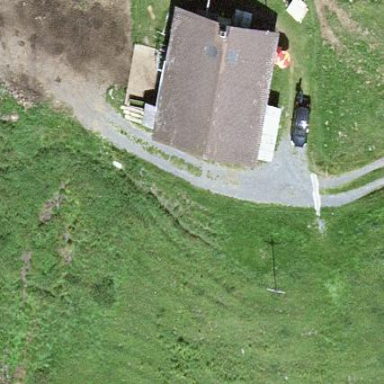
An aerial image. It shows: Hut.